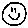
Label: smiley face